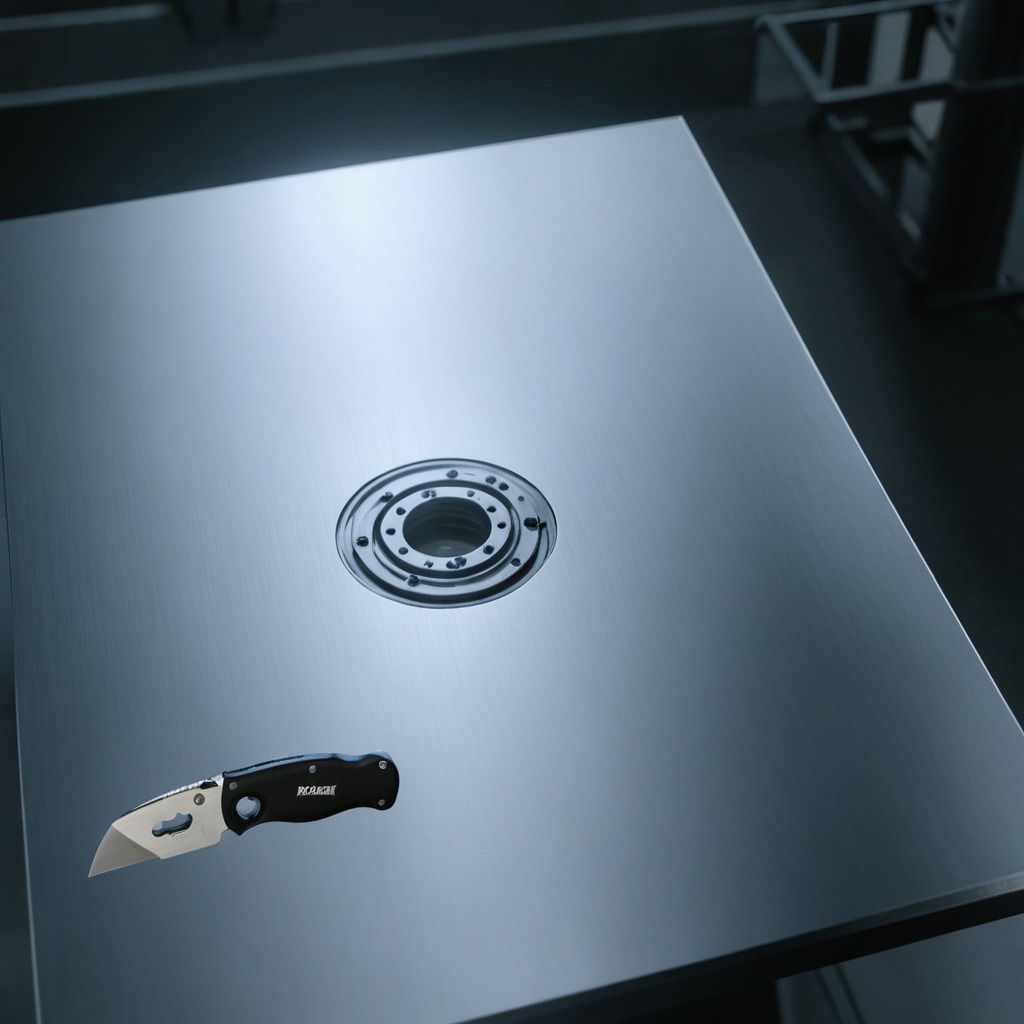
A utility knife is lying on a metal table in a machine shop under fluorescent lights.